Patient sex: M
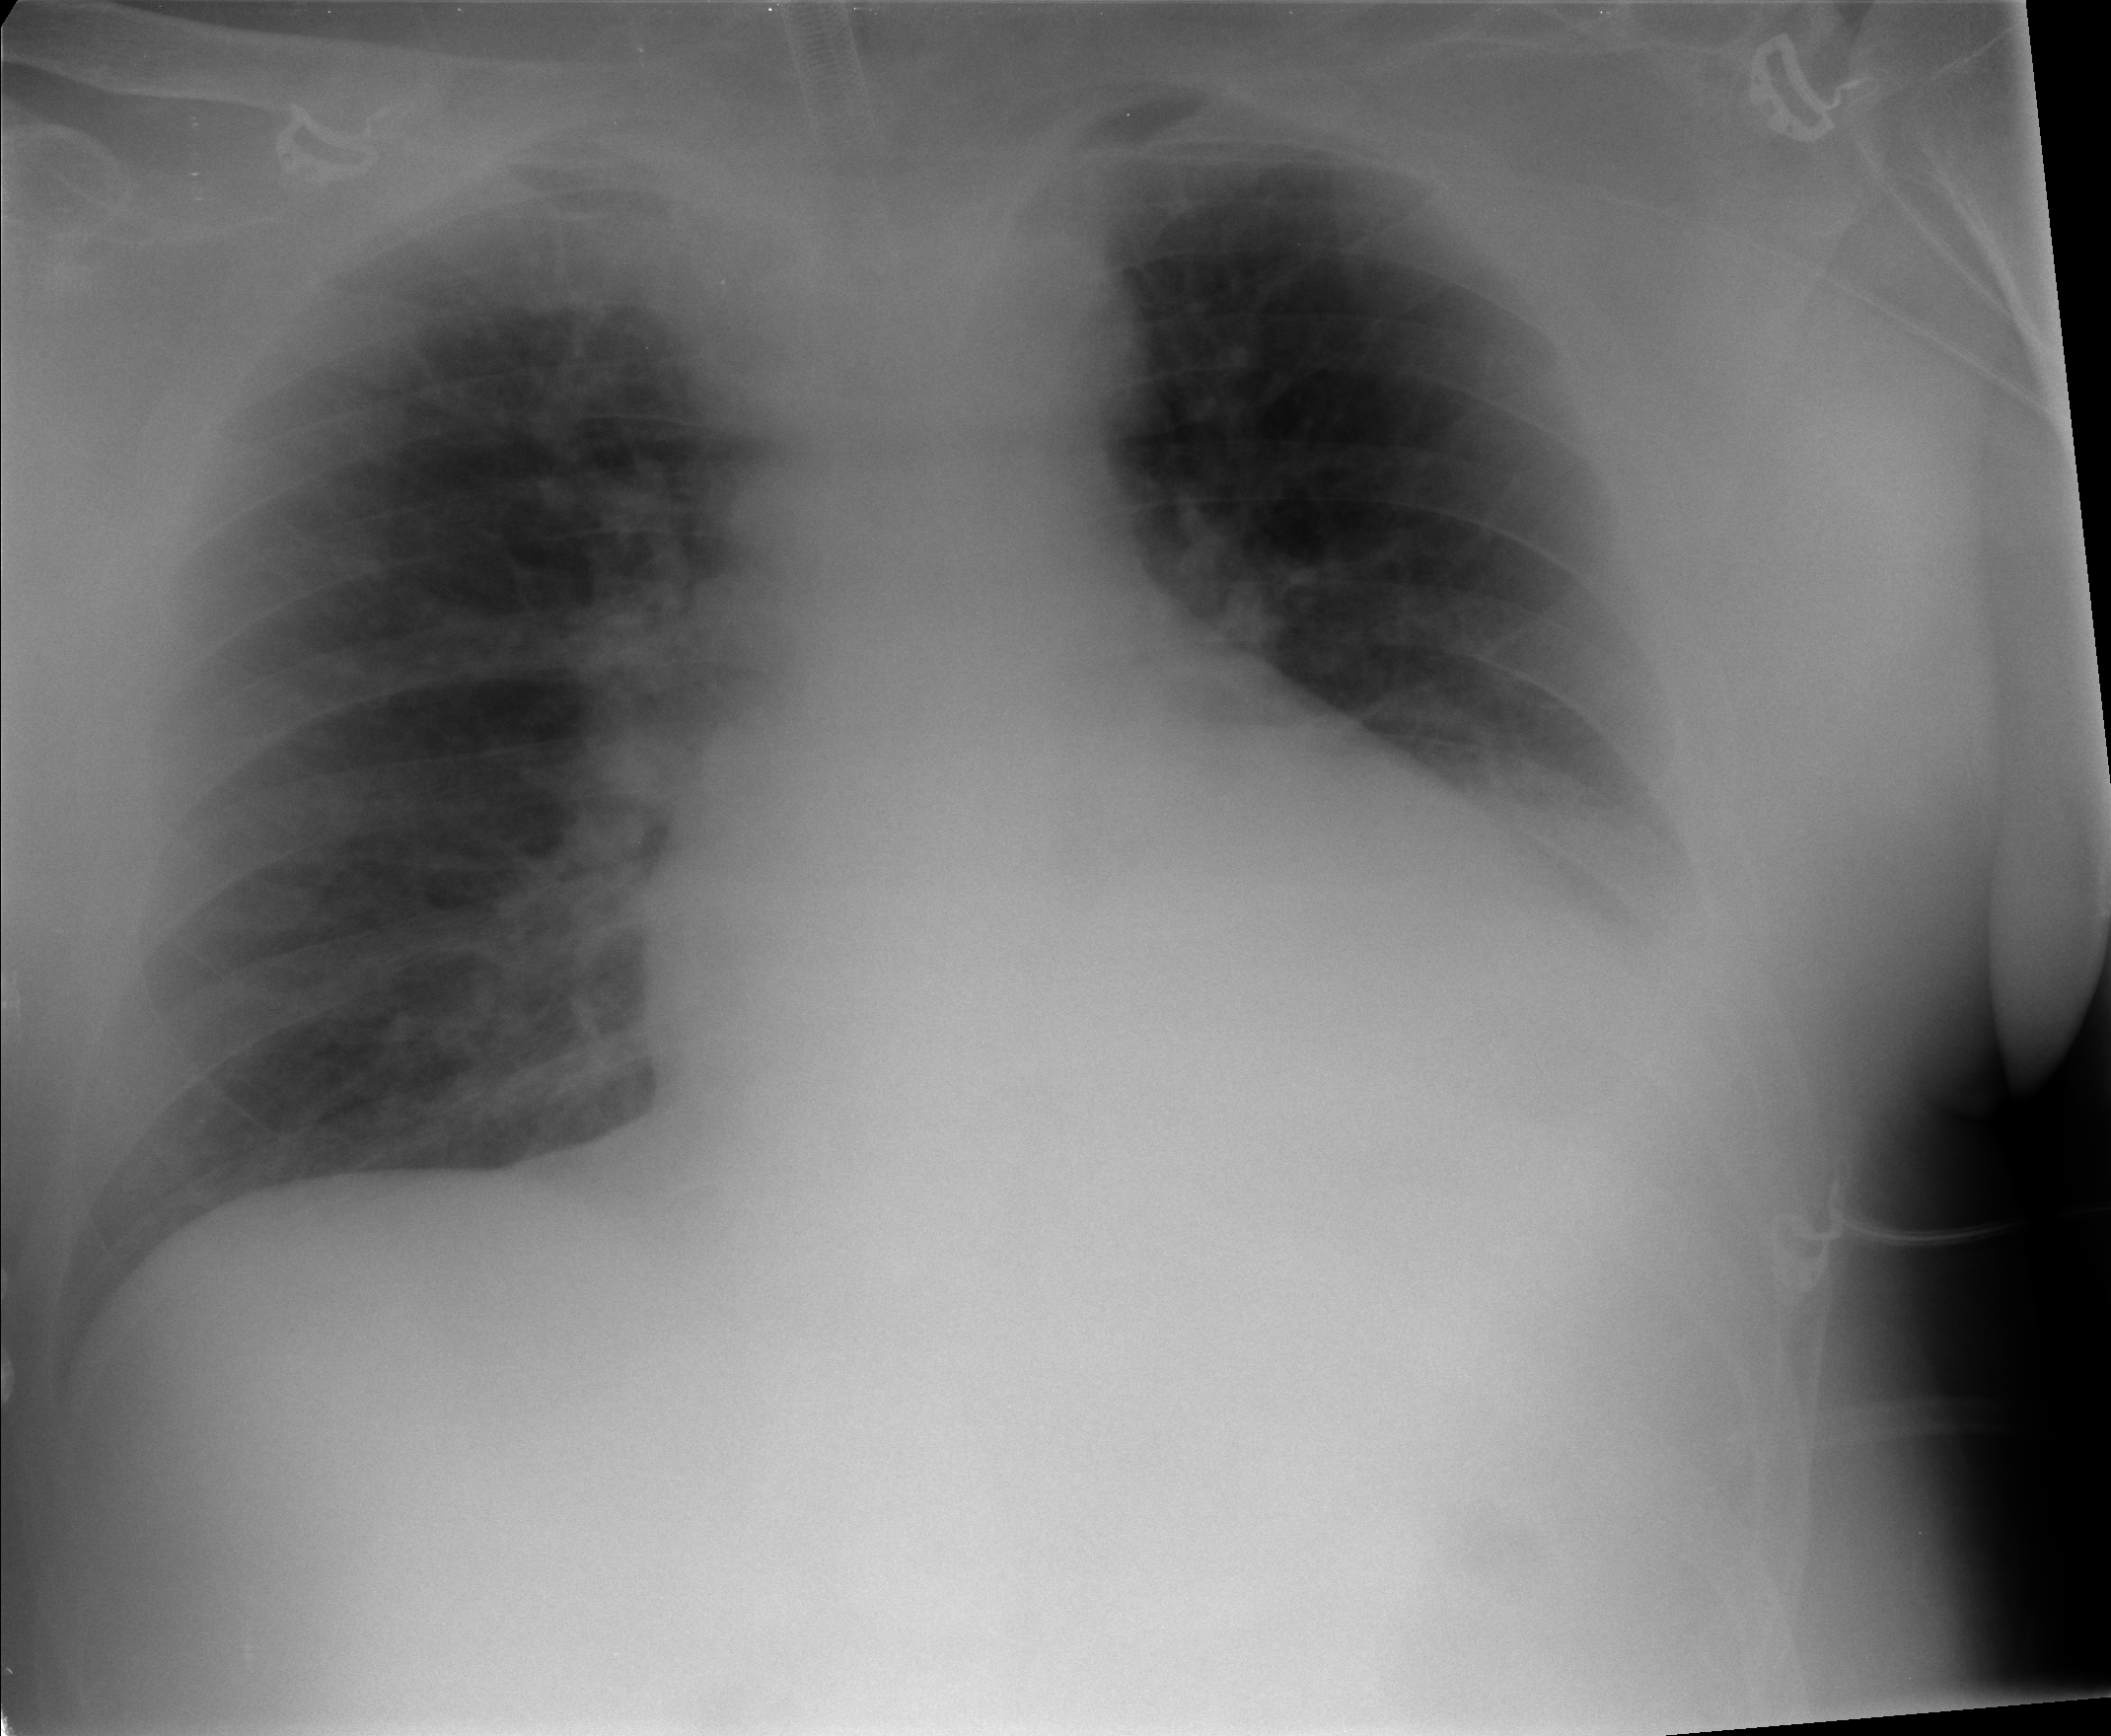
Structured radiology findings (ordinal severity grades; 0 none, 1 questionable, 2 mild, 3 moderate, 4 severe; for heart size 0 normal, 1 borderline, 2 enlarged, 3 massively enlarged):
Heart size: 2
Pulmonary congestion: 0
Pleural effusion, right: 0
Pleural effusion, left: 2
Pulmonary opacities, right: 0
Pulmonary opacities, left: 0
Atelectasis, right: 2
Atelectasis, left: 2